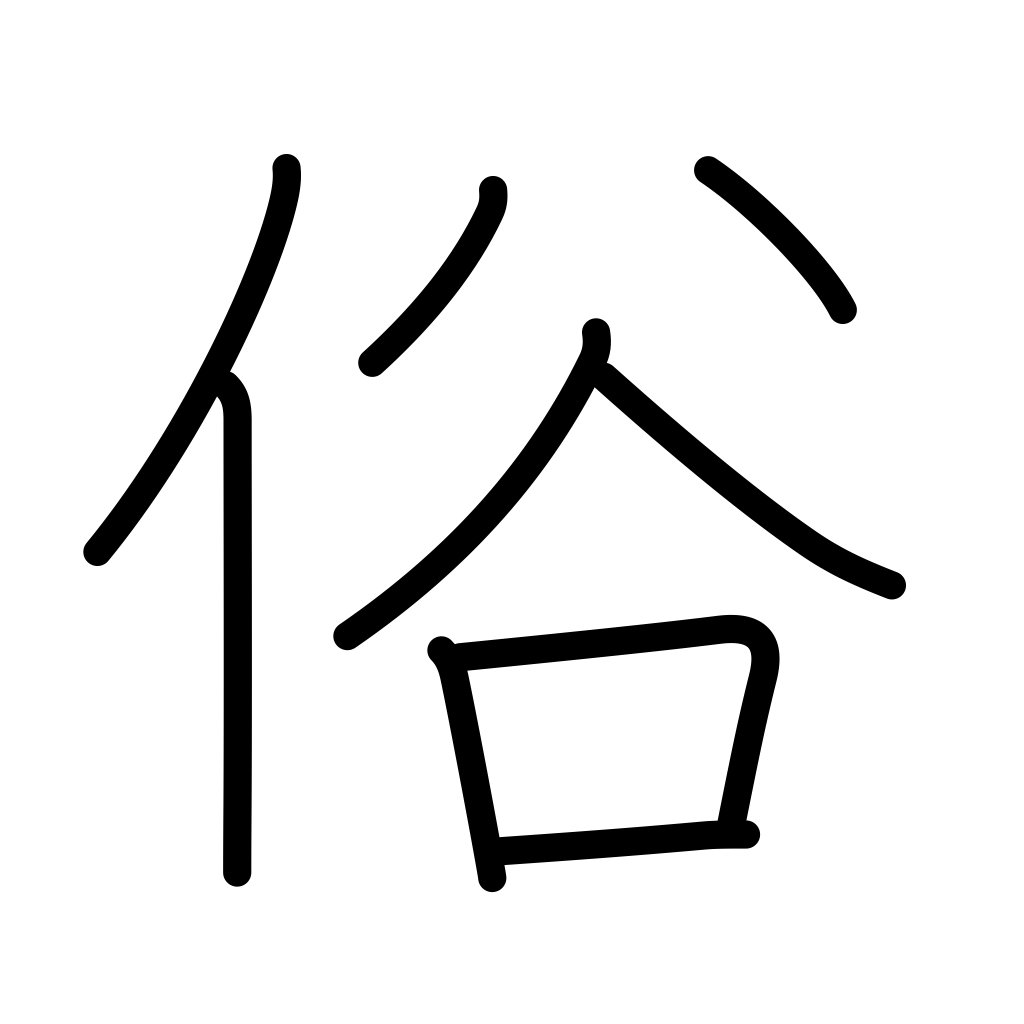
Meaning: vulgar, customs, manners, worldliness, mundane things